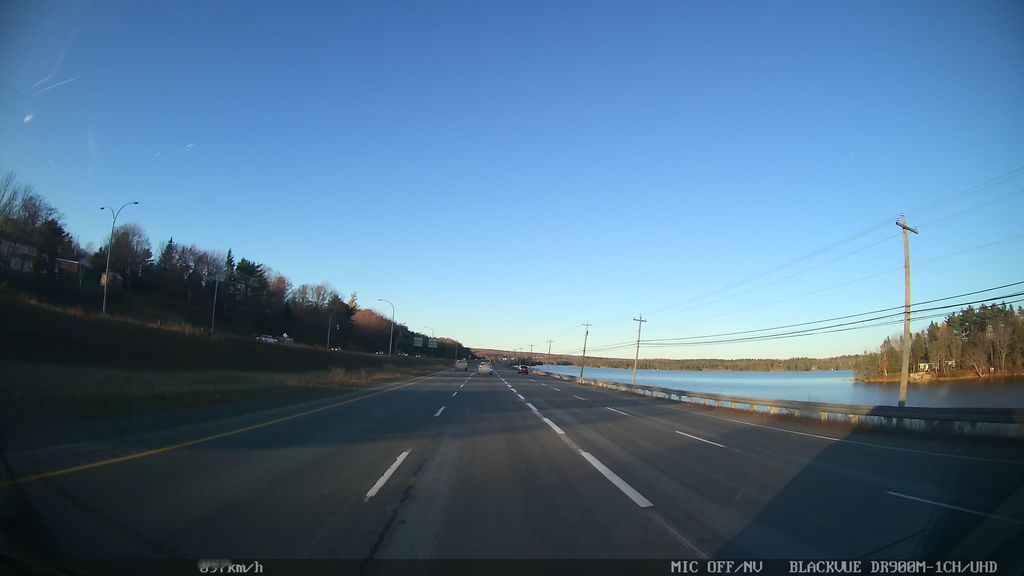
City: halifax